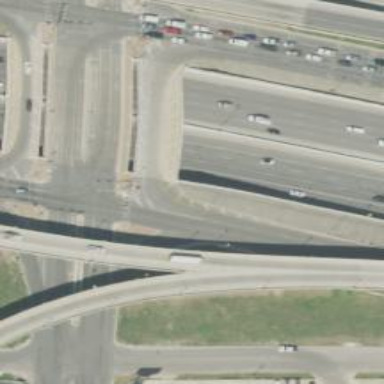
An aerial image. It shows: Secondary link road.